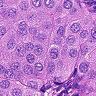
Metastatic tissue present: yes